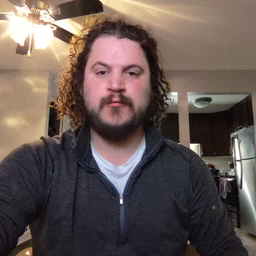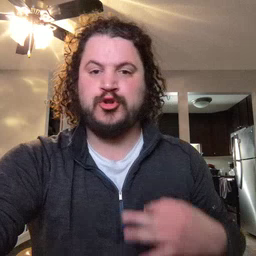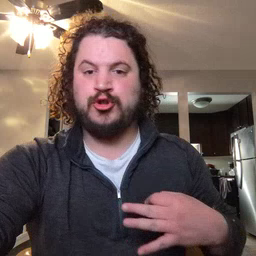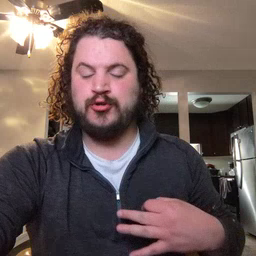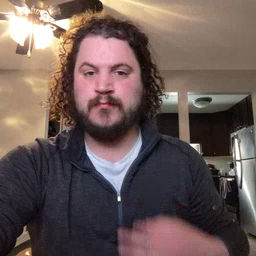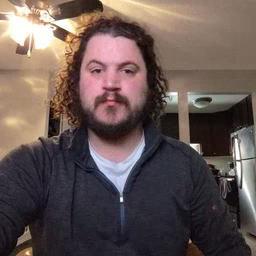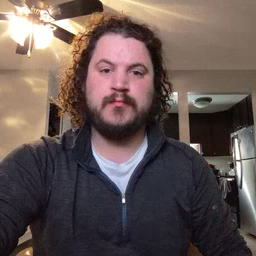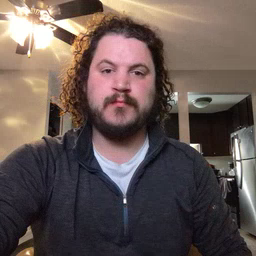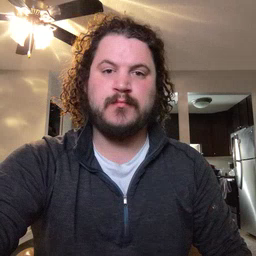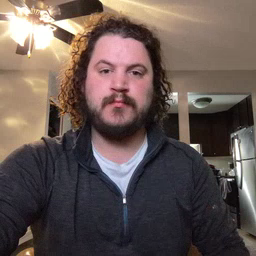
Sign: shirt